Interaction volume radius: 10 \u00c5
Interaction volume height: 35 \u00c5
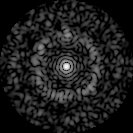
Disorder parameter: 0.8132